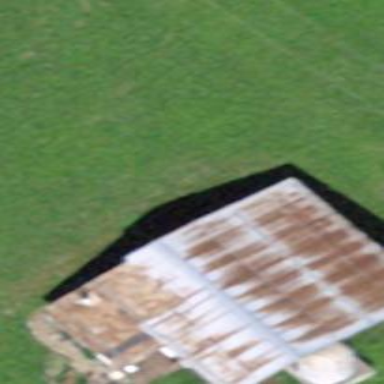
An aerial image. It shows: Barn.